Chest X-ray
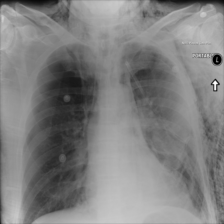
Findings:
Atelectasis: negative
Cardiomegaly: negative
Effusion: negative
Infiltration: negative
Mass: negative
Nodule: negative
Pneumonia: negative
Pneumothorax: positive
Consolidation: negative
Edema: negative
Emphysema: positive
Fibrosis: negative
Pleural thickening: negative
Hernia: negative